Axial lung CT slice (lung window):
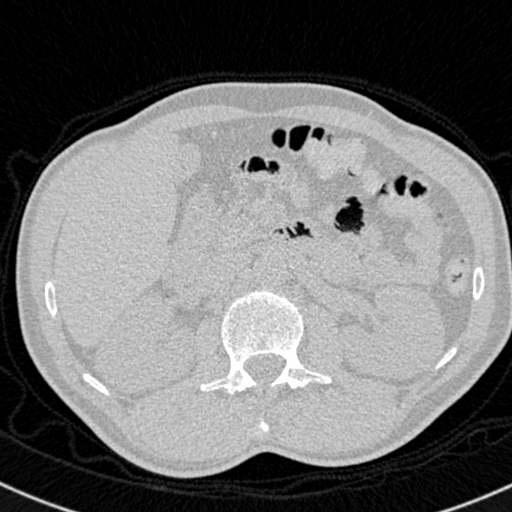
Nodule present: no